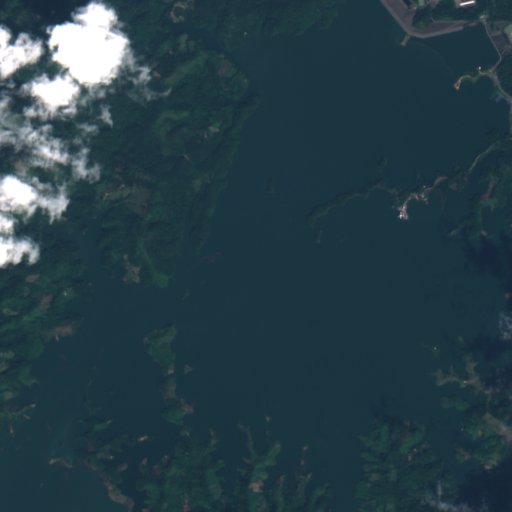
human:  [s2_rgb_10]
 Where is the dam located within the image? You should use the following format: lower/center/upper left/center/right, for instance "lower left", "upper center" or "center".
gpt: The dam is located in the upper right of the image.
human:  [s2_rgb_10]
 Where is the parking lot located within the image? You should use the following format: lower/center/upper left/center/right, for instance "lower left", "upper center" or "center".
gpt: The parking lot is located in the upper right of the image.
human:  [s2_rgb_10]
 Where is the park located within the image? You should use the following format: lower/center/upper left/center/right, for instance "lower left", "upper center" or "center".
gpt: There is no park in the image.